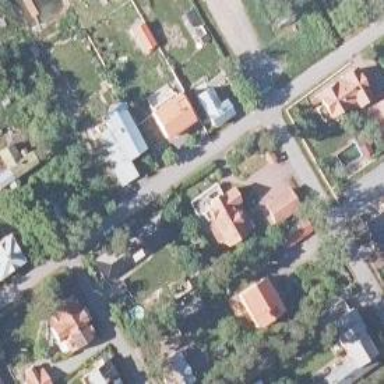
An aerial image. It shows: Suburb.